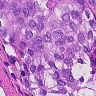
Metastatic tissue present: yes